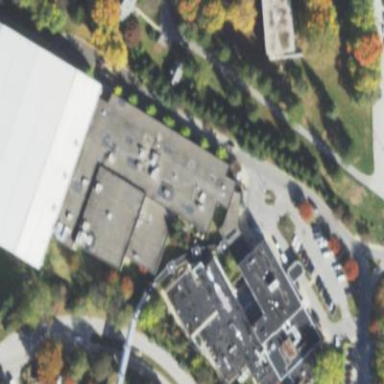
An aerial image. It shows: Hospital building.